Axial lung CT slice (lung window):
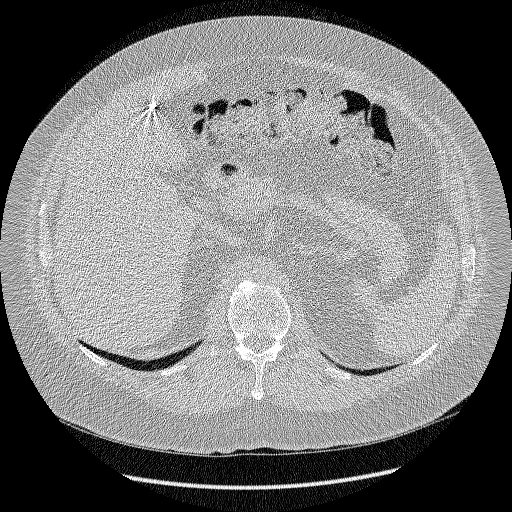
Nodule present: no